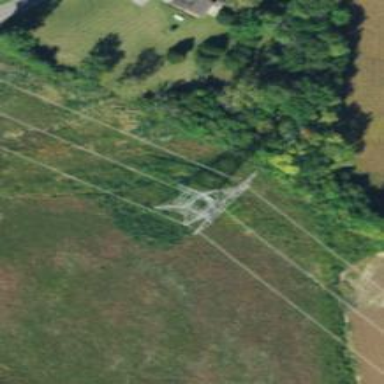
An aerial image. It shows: Lattice structure tower used for power transmission.